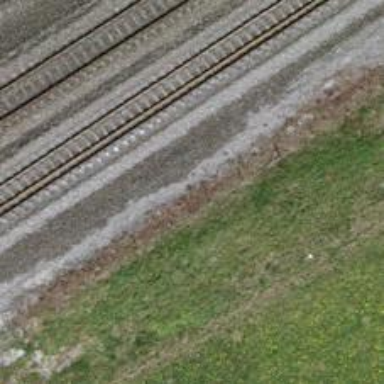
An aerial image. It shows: Abandoned railway.